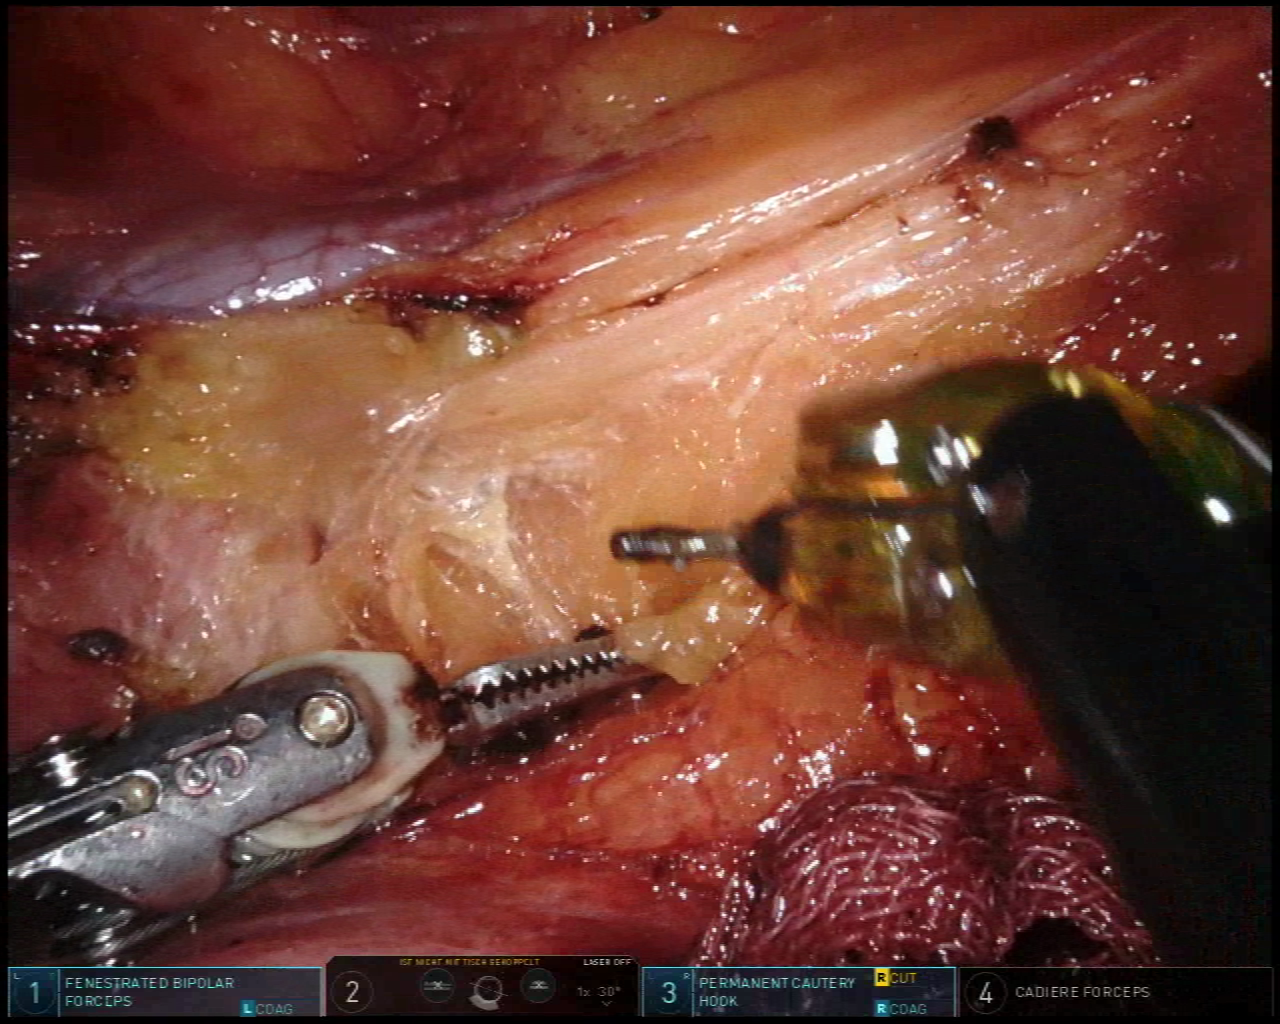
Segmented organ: intestinal_veins
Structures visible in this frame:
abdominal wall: no
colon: yes
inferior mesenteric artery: no
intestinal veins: yes
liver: no
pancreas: no
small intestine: no
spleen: no
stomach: no
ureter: no
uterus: no
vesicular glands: no